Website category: camera
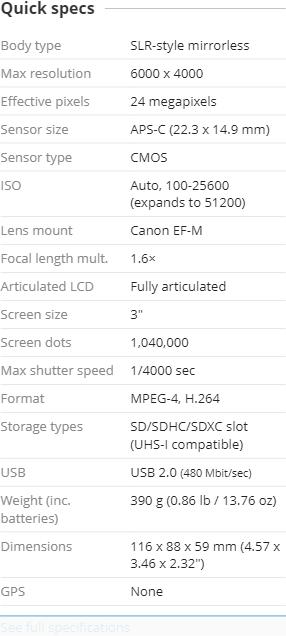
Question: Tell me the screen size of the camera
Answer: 3

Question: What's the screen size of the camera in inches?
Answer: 3

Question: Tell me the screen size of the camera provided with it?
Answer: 3

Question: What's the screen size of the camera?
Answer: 3

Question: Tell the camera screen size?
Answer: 3

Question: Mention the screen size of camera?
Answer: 3

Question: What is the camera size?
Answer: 3

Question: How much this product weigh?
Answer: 390 g (0.86 lb / 13.76 oz )

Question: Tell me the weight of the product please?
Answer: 390 g (0.86 lb / 13.76 oz )

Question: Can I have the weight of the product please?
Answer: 390 g (0.86 lb / 13.76 oz )

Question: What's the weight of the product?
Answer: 390 g (0.86 lb / 13.76 oz )

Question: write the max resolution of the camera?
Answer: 6000 x 4000

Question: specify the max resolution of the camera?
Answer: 6000 x 4000

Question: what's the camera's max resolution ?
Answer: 6000 x 4000

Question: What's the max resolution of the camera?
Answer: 6000 x 4000

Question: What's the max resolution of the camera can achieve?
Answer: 6000 x 4000

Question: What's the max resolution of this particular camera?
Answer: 6000 x 4000

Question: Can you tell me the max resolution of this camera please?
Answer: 6000 x 4000

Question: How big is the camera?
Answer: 116 x 88 x 59 mm (4.57 x 3.46 x 2.32 )

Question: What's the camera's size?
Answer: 116 x 88 x 59 mm (4.57 x 3.46 x 2.32 )

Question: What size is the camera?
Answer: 116 x 88 x 59 mm (4.57 x 3.46 x 2.32 )

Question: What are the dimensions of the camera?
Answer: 116 x 88 x 59 mm (4.57 x 3.46 x 2.32 )

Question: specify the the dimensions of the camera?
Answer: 116 x 88 x 59 mm (4.57 x 3.46 x 2.32 )

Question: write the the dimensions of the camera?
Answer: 116 x 88 x 59 mm (4.57 x 3.46 x 2.32 )

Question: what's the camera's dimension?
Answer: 116 x 88 x 59 mm (4.57 x 3.46 x 2.32 )